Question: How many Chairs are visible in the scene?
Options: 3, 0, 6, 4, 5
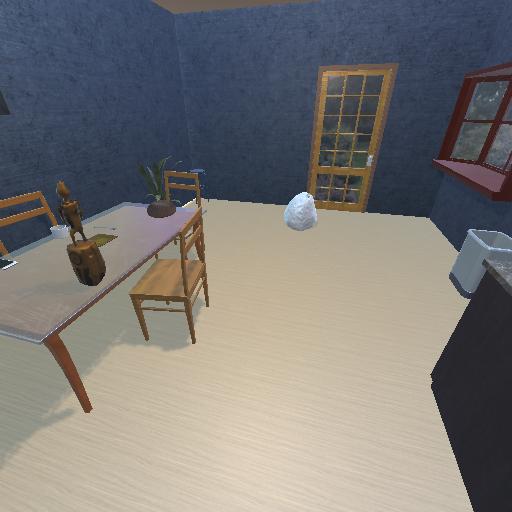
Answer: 3